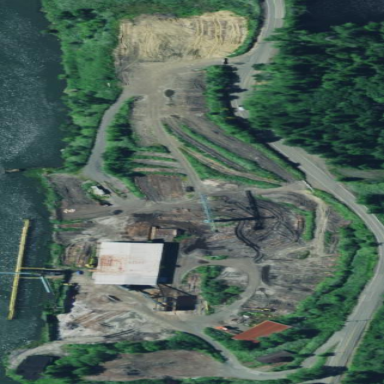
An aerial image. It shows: Industrial area designated as lumber yard.